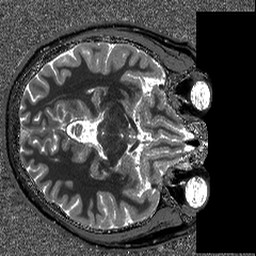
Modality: T1map
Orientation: axial
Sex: male